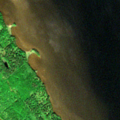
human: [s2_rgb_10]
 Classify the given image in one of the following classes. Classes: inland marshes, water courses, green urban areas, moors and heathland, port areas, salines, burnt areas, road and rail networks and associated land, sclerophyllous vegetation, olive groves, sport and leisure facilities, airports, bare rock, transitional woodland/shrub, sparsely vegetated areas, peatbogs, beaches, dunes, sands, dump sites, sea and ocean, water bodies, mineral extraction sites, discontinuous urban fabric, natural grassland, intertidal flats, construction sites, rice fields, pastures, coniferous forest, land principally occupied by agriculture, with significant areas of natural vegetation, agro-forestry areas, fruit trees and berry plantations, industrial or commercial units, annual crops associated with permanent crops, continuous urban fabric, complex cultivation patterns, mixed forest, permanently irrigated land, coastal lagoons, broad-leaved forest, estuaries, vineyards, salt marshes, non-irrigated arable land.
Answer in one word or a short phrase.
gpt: broad-leaved forest, water bodies